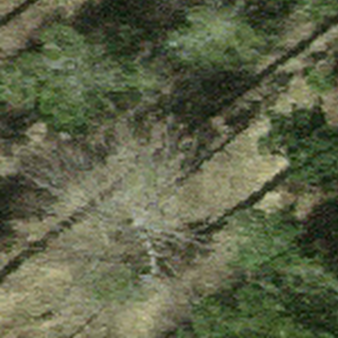
Label: other